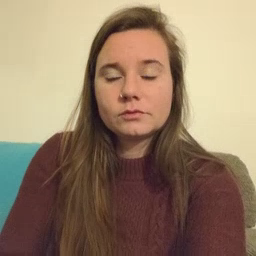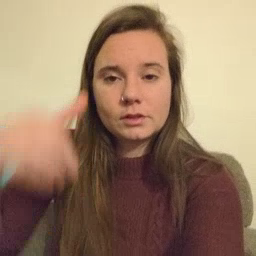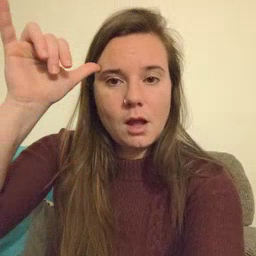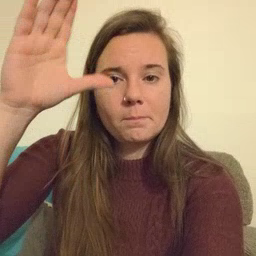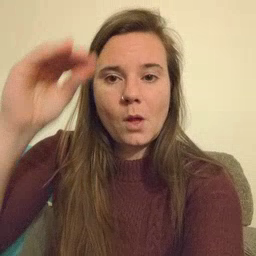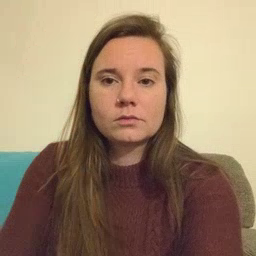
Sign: cowboy